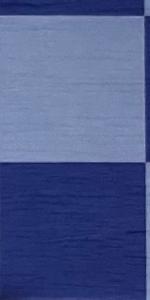
Label: Empty